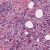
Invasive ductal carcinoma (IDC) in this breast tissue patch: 1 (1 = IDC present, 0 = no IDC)